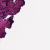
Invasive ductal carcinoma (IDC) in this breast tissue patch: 0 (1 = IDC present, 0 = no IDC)